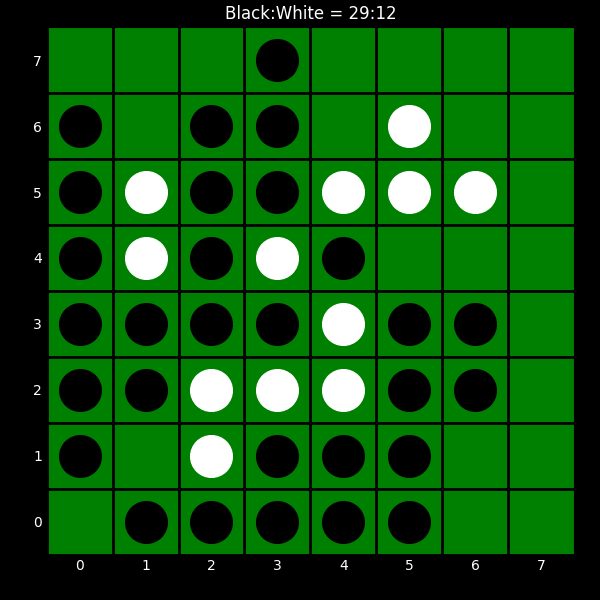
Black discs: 29
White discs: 12